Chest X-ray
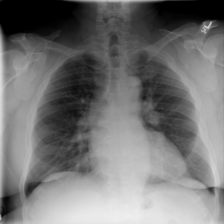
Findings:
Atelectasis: negative
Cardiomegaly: positive
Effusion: negative
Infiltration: negative
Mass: negative
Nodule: negative
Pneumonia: negative
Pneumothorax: negative
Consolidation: negative
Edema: negative
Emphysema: negative
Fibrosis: negative
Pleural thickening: negative
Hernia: negative